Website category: jobs
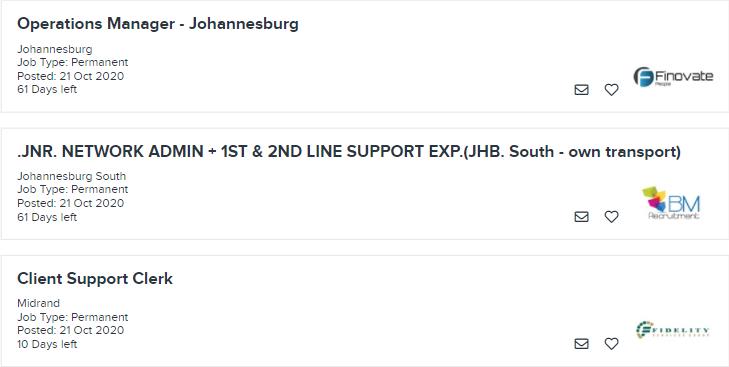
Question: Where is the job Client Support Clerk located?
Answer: Midrand

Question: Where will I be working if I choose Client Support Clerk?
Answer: Midrand

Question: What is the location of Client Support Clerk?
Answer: Midrand

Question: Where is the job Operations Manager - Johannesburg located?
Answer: Johannesburg

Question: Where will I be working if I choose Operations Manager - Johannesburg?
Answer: Johannesburg

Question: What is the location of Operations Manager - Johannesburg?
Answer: Johannesburg

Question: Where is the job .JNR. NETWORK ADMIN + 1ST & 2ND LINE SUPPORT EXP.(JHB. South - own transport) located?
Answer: Johannesburg South

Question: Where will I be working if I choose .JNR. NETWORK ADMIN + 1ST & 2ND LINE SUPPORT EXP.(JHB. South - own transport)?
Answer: Johannesburg South

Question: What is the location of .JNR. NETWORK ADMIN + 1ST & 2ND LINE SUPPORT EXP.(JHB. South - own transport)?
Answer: Johannesburg South

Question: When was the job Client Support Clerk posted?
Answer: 21 Oct 2020

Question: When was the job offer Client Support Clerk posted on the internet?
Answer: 21 Oct 2020

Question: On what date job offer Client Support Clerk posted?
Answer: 21 Oct 2020

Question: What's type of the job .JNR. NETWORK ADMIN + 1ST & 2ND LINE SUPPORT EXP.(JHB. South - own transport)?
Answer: Job Type: Permanent

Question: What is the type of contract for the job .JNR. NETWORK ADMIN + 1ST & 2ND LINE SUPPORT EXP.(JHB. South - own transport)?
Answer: Job Type: Permanent

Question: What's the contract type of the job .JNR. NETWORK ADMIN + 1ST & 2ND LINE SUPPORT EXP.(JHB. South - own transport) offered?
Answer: Job Type: Permanent

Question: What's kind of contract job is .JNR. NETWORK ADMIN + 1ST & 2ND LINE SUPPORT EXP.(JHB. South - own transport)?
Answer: Job Type: Permanent

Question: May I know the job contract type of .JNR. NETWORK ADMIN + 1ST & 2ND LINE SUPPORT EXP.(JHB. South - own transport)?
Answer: Job Type: Permanent

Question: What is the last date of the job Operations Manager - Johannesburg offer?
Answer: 61 Days left

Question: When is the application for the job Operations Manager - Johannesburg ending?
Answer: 61 Days left

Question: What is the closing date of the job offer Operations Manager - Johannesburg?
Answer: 61 Days left

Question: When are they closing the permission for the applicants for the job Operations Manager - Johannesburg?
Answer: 61 Days left

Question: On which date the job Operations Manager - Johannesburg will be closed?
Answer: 61 Days left

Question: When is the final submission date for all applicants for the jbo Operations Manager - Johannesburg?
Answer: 61 Days left

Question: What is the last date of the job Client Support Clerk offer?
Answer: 10 Days left

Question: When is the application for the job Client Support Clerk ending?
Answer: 10 Days left

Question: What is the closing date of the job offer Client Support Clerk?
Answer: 10 Days left

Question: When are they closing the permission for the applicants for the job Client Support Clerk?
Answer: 10 Days left

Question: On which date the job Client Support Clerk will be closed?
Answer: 10 Days left

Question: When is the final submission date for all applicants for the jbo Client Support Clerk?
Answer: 10 Days left

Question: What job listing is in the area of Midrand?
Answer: Client Support Clerk

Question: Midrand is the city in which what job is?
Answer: Client Support Clerk

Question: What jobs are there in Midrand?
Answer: Client Support Clerk

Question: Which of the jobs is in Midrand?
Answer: Client Support Clerk

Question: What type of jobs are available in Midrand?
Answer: Client Support Clerk

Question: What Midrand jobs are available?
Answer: Client Support Clerk

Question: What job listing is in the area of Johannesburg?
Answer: Operations Manager - Johannesburg

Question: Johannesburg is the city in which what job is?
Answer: Operations Manager - Johannesburg

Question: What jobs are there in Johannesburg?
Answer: Operations Manager - Johannesburg

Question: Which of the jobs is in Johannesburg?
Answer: Operations Manager - Johannesburg

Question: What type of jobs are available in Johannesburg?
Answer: Operations Manager - Johannesburg

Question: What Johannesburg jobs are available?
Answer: Operations Manager - Johannesburg

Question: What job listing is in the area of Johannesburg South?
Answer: .JNR. NETWORK ADMIN + 1ST & 2ND LINE SUPPORT EXP.(JHB. South - own transport)

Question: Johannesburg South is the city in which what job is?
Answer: .JNR. NETWORK ADMIN + 1ST & 2ND LINE SUPPORT EXP.(JHB. South - own transport)

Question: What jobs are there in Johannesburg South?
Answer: .JNR. NETWORK ADMIN + 1ST & 2ND LINE SUPPORT EXP.(JHB. South - own transport)

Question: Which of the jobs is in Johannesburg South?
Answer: .JNR. NETWORK ADMIN + 1ST & 2ND LINE SUPPORT EXP.(JHB. South - own transport)

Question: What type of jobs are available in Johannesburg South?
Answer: .JNR. NETWORK ADMIN + 1ST & 2ND LINE SUPPORT EXP.(JHB. South - own transport)

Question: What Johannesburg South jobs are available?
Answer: .JNR. NETWORK ADMIN + 1ST & 2ND LINE SUPPORT EXP.(JHB. South - own transport)